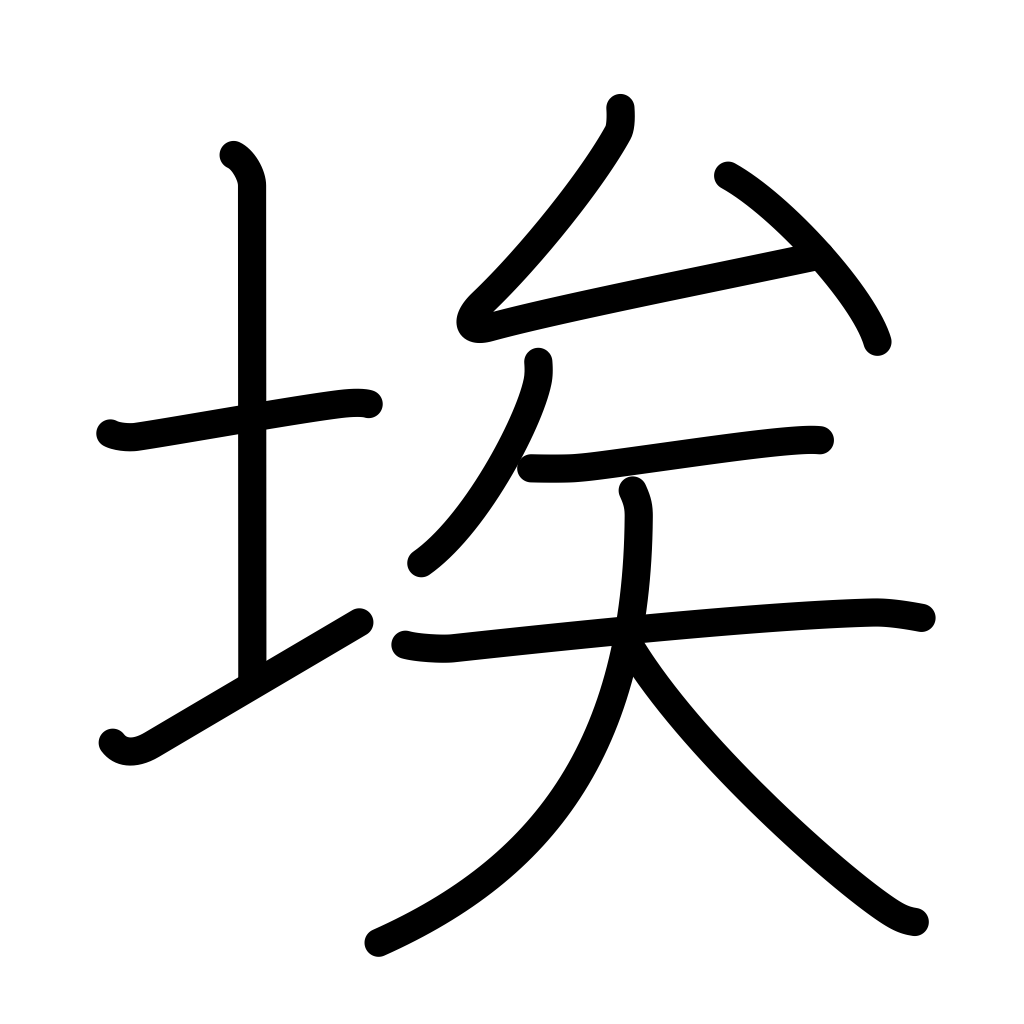
Meaning: dust